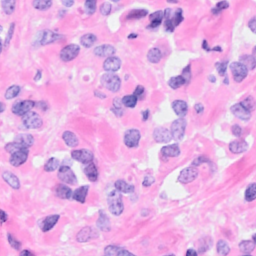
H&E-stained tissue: Breast